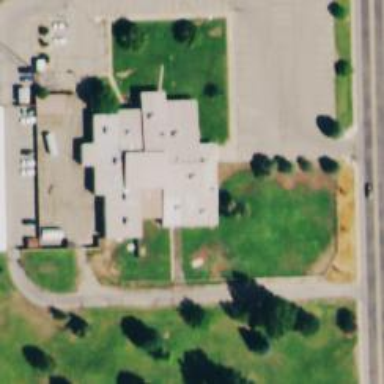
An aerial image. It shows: School.